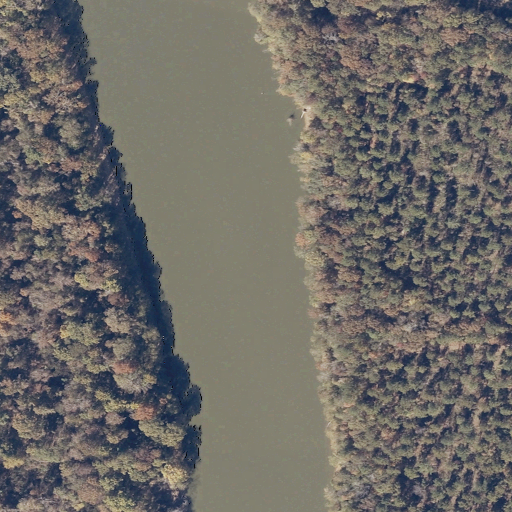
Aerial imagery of bar in Alabama named Eastpoint Bar containing woody wetlands, open water, evergreen forest, mixed forest, and grassland